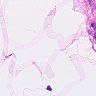
Metastatic tissue present: no